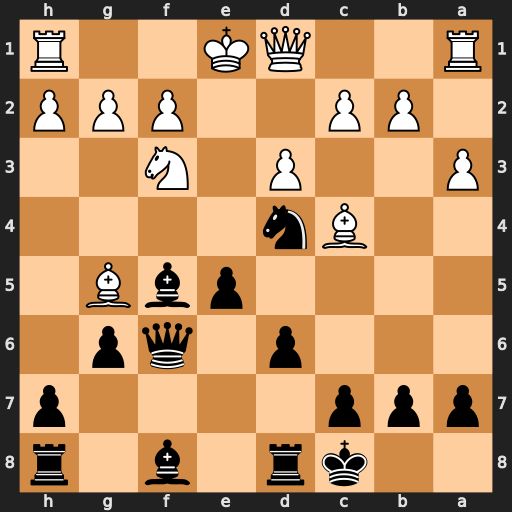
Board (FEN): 2kr1b1r/ppp4p/3p1qp1/4pbB1/2Bn4/P2P1N2/1PP2PPP/R2QK2R
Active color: b
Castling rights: KQ
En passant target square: -
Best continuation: Nxf3+ Qxf3 Qxg5